在同一平面内，点$P$到$\odot O$上的最大距离是 $11$，最小距离是 $3$，那么$\odot O$的半径$r=$ \underline{\quad\quad}.
【解答】
\noindent \textbf{【答案】}4 或 7

\vspace{1em}
\noindent \textbf{【知识点】}利用点与圆的位置关系求半径

\vspace{1em}
\noindent \textbf{【分析】}本题考查了点和圆的位置关系，熟练掌握点和圆的位置关系是解题的关键．根据题意，分①点$P$在$\odot O$内；②点$P$在$\odot O$外两种情况分别求解即可．

\vspace{1em}
\noindent \textbf{【详解】}解：①当点$P$在$\odot O$内，如图 1：

$\because PA=3$，$PB=11$,
\[
\therefore AB=PA+PB=14,
\]
\[
\therefore \odot O\text{的半径}r=\dfrac{1}{2}AB=7；
\]

\vspace{1em}
\noindent ②当点$P$在$\odot O$外，如图 2：

$\because PC=3$，$PD=11$,
\[
\therefore CD=PD-PC=8,
\]
\[
\therefore \odot O\text{的半径}r=\dfrac{1}{2}CD=4；
\]

\vspace{1em}
\noindent 综上所述，$\odot O$的半径 $r=4$ 或 $7$．

故答案为：4 或 7.
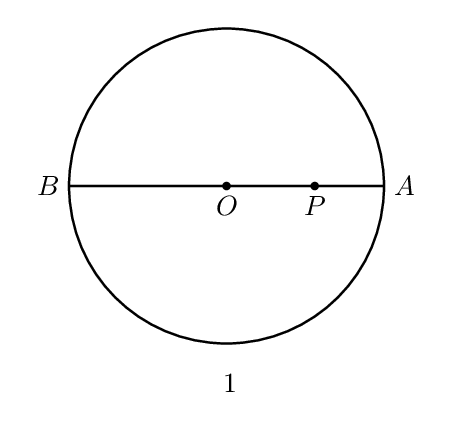
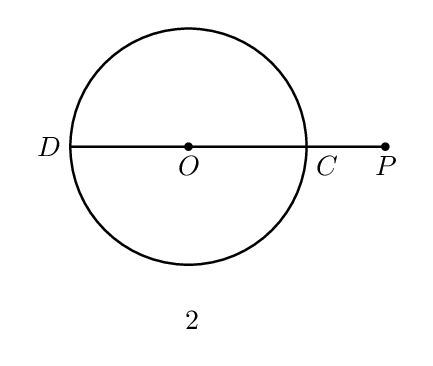